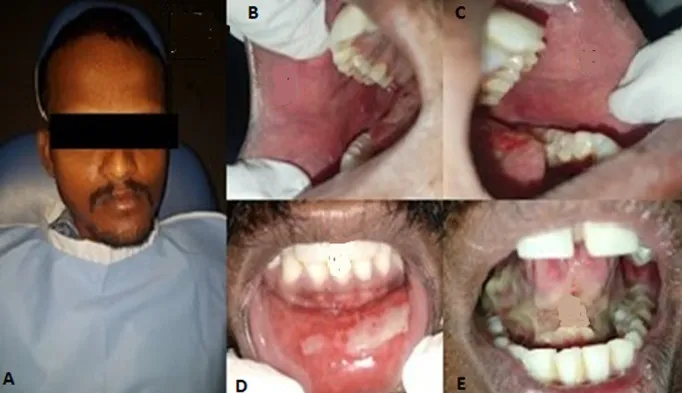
complete regression of lesions of bilateral buccal mucosa and partial regression on lower labial mucosa and tongue was noticed.
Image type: medical_photograph (oral_photograph)